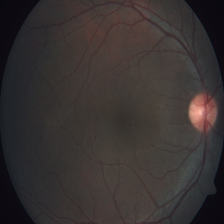
Diabetic retinopathy grade: Severe